Question: I'm working on a custom Android widget that will both positive and negative values as a bar. Since I'm going with a stock look, I thought I'd extend the 'ProgressBar' class and use that as a base for my widget. However, I can't seem to find a way to programatically get a handle on the bar itself (as opposed to the entire drawable or the entire canvas) so that I can set the start of the 'Rect' to the middle of the bar.
The effect I'd like to achieve is something like this (showing a negative value, if it were positive obviously it would be going the other way).

I've already overridden the progress setters to check if we've stored a negative value:
'''
private boolean isNegative;
@Override
public void setProgress(final int progress) {
isNegative = progress < 0;
super.setProgress(Math.min(Math.abs(progress), this.getMax()));
}
@Override
public int getProgress() {
return (isNegative ? -1 : 1) * super.getProgress();
}
'''
It's really just drawing the thing that I can't figure out. This only needs to target the latest API (19 as of this post).
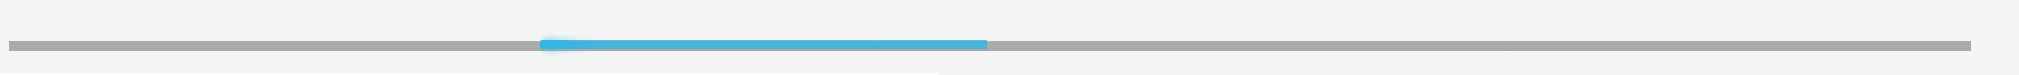
Answer: Maybe it's too late to answer, but you could use two 'ProgressBar', set the first to be right to left with 'progressBar.setRotation(180);' and then treat them independently, updating both when your status changes.